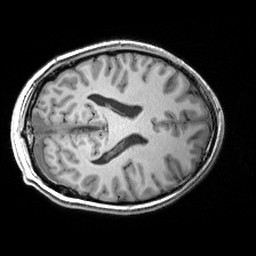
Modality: T1w
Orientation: axial
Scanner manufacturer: siemens
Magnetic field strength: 3 T
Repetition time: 2.53 s
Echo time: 0.00299 s